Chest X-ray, AP view. Patient: 69 years old, sex F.
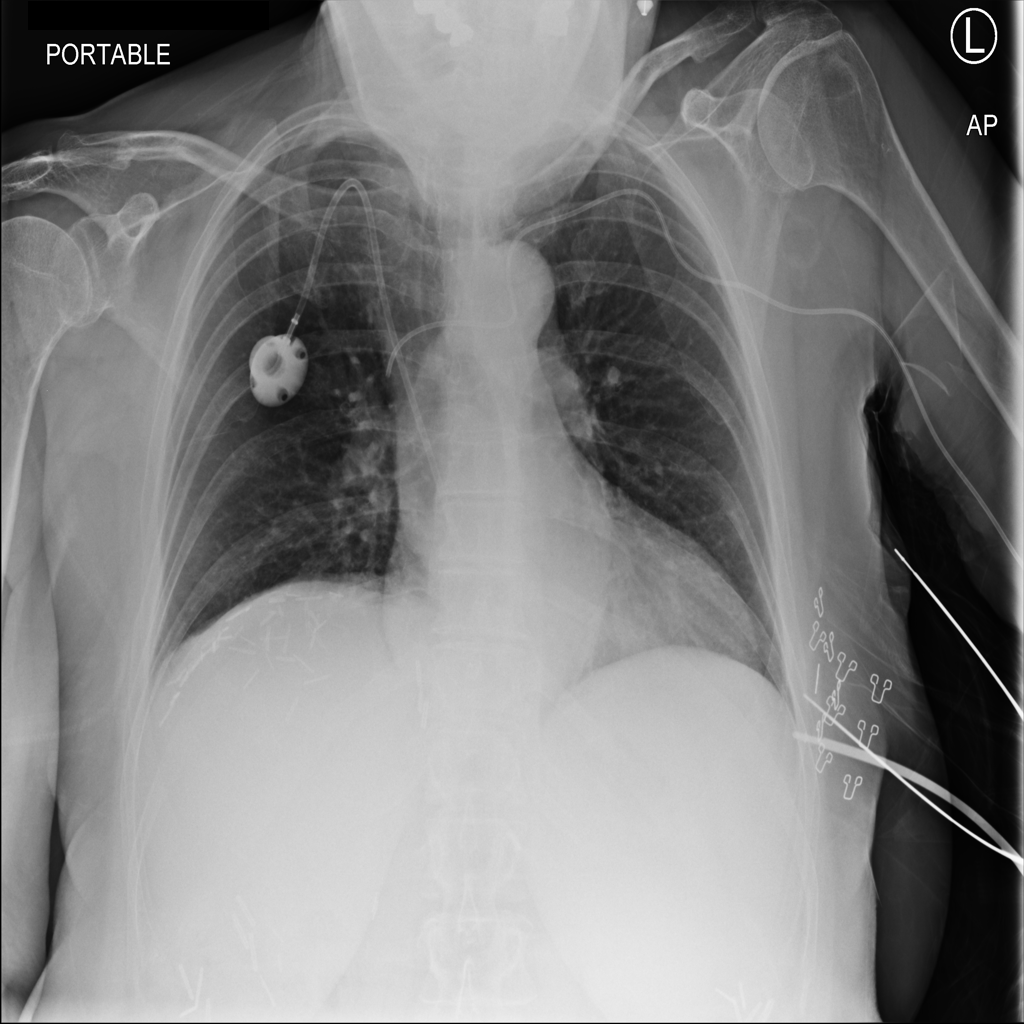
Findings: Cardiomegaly